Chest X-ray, AP view. Patient: 50 years old, sex M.
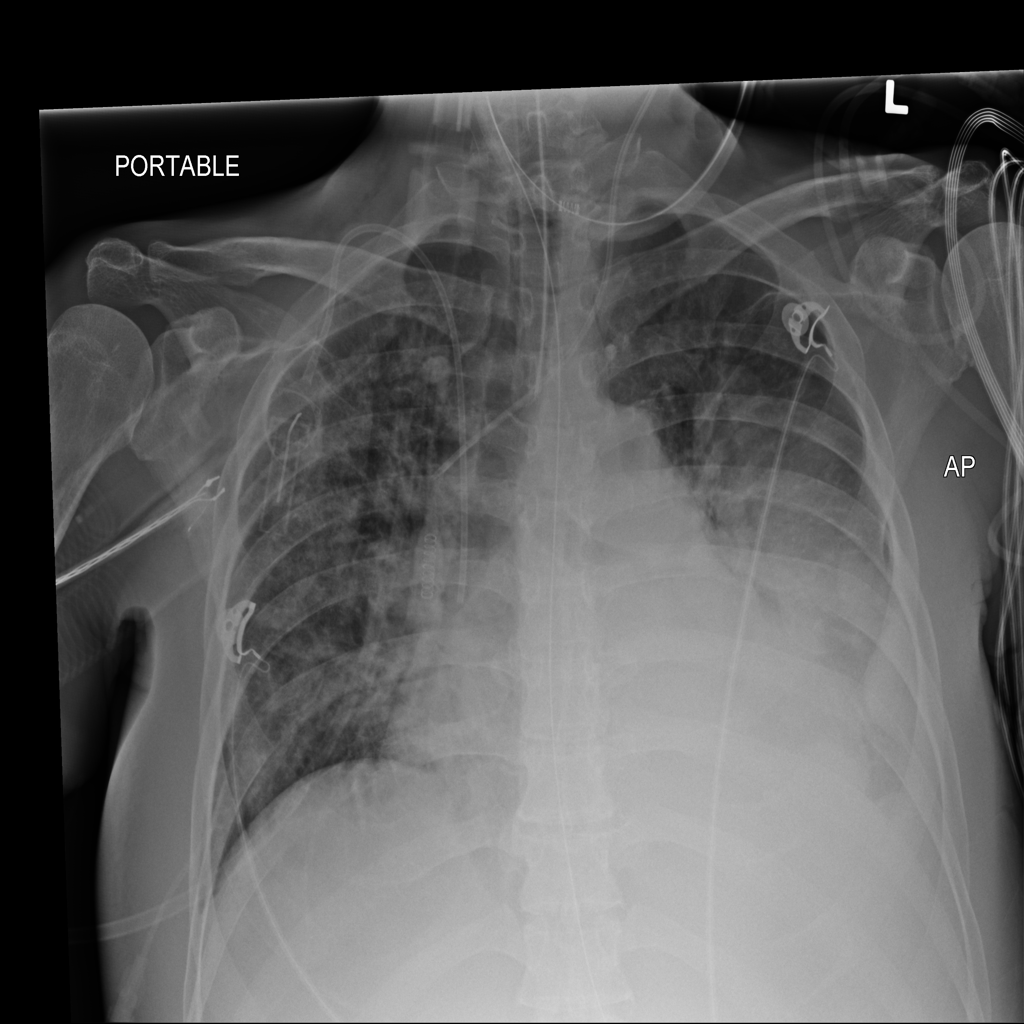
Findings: Mass